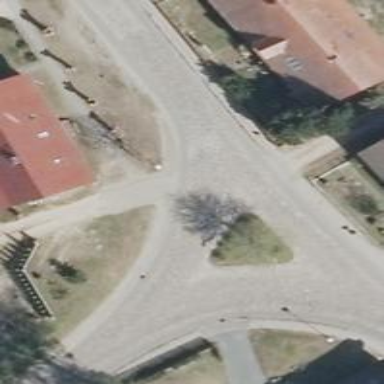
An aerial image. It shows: Residential road with designated cycle lane on the left.